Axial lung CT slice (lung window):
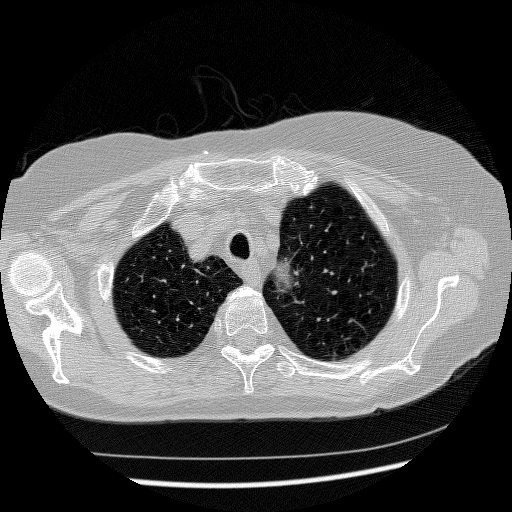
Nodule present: no